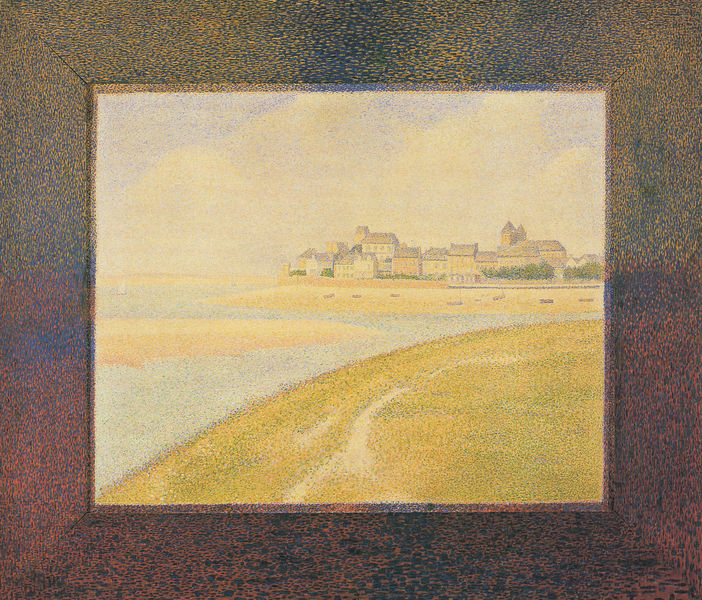
Titel: Le Crotoy, amont
Künstler: Georges Pierre Seurat
Standort: Detroit
Institution: The Detroit Institute of Arts
Schlagwörter: baum, blau, himmel, meer, wasser, wolken, aquarell, bäume, fluss, gelb, grün, impressionismus, landschaft, sand, see, stadt, ufer, braun, fenster, frankreich, grau, hell, hintergrund, licht, weiss, gras, haus, rasen, rot, weg, wiese, wolke, rahmen, bild, deich, feld, häuser, hügel, weite, büsche, gewässer, kirche, pfad, sonne, insel, land, gold, boot, boote, turm, küste, schiffe, strand, bilderrahmen, rahmung, divisionismus, fassaden, italien, ort, pointilismus, düne, dünen, dorf, dächer, mauer, dunst, violett, sandbank, bucht, ortschaft, ebbe, punkte, helligkeit, gesetzt, rechteck, türme, dom, wandern, starnd, punkt, landzunge, diagonal, siedlung, stadtmauer, seurat, signac, quadrat, viereck, pointillismus, postimpressionismus, georges seurat, neoimpressionismus, farbpunkte, sandbänke, pastellig, sommerfrische, meereslandschaft, orsay, spektralfarben, flussmündung, normandie, landschaf, grads, queadrat, alfred